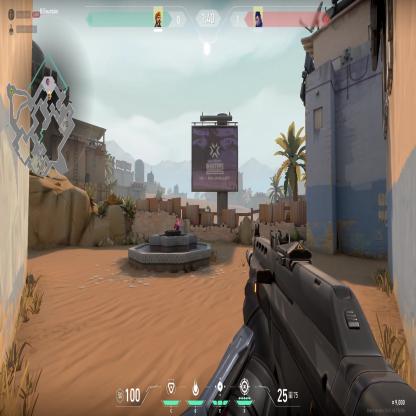
Label: enemy